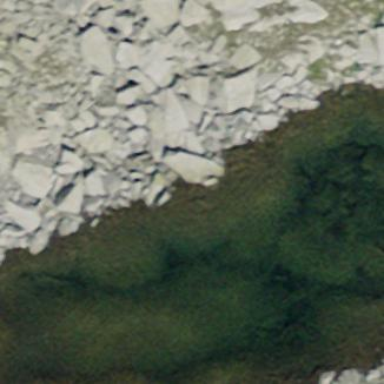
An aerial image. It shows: Lake with natural water.